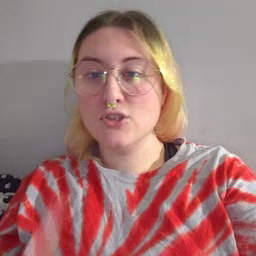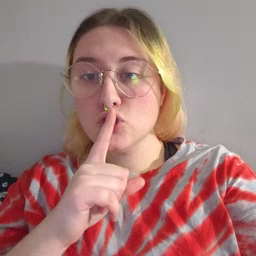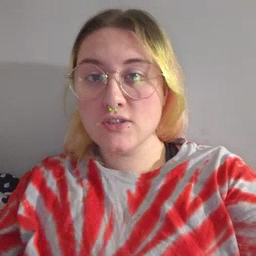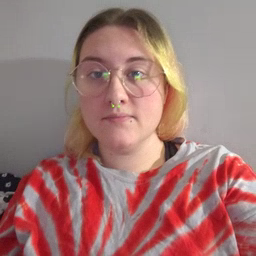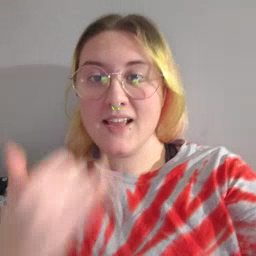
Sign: shhh